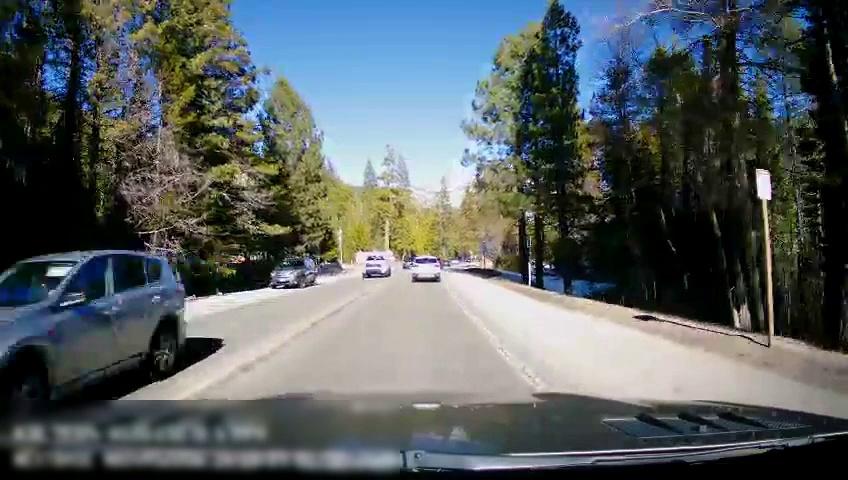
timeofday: Day
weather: Sunny
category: Drivable Space
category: Vehicles | SUV
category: Vehicles | SUV
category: Vehicles | SUV
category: Vehicles | SUV
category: Vehicles | SUV
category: Lanes | Opposite Lane
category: Lanes | Current Lane
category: Traffic | Signs